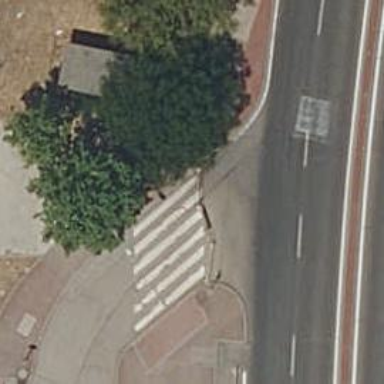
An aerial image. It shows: Uncontrolled zebra crossing on the road.